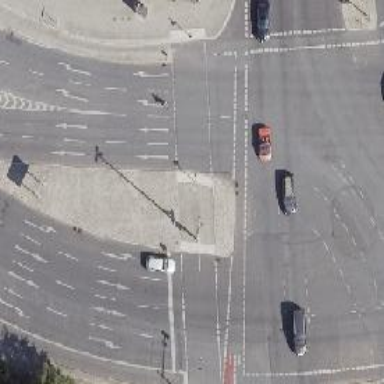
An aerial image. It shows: Crossing with traffic signals.